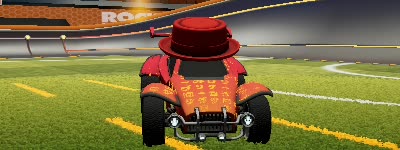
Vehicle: octane